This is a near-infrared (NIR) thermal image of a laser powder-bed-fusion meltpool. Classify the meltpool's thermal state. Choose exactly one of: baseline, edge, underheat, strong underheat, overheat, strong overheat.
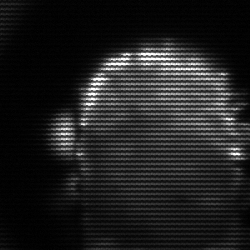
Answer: baseline